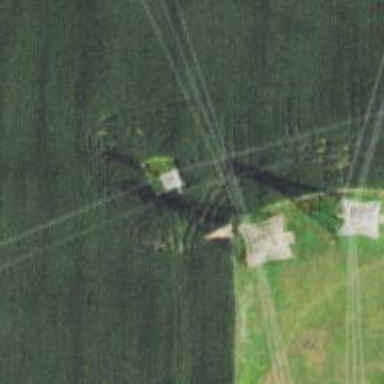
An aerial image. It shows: Lattice structure tower.